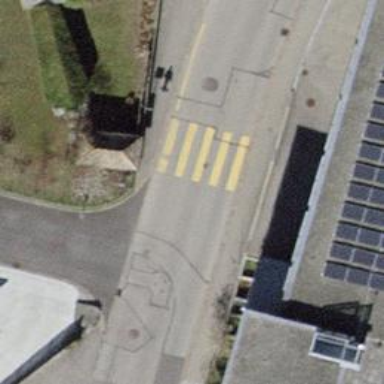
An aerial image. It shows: Footway with asphalt surface and marked zebra crossing.